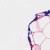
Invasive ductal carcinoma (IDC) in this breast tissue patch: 0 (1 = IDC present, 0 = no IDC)